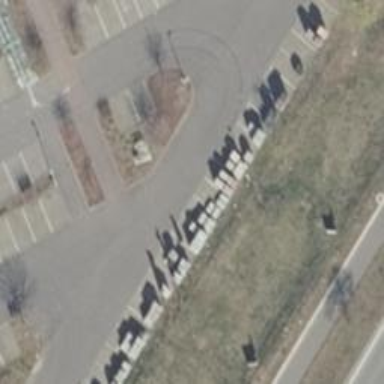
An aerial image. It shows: Asphalt parking aisle off service road.